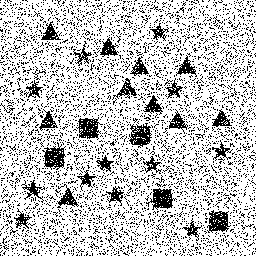
Squares: 5
Triangles: 10
Stars: 12
Total shapes: 27